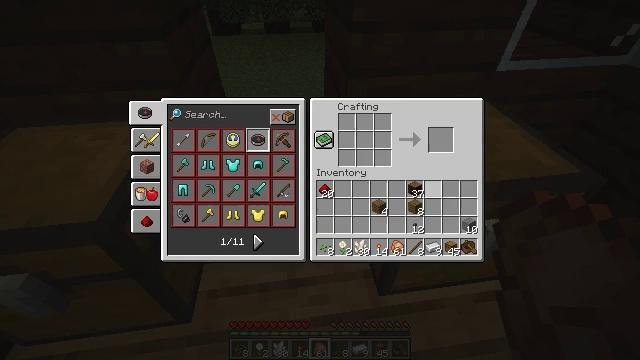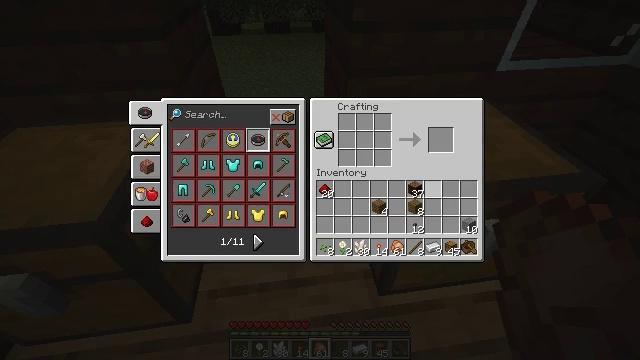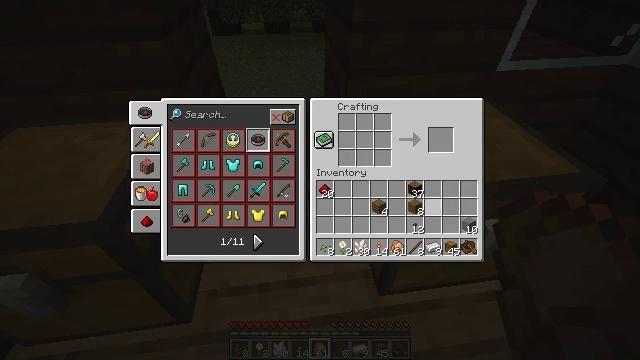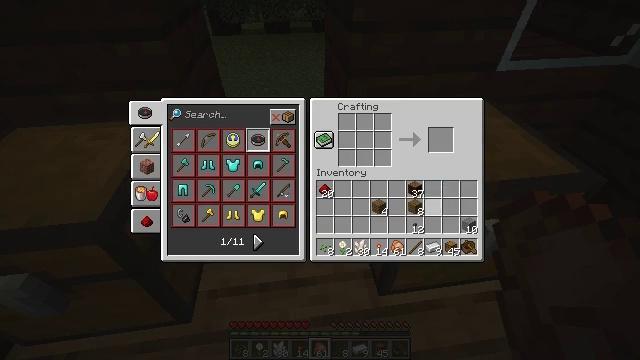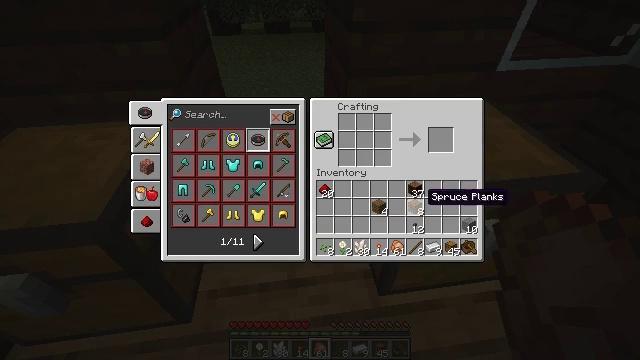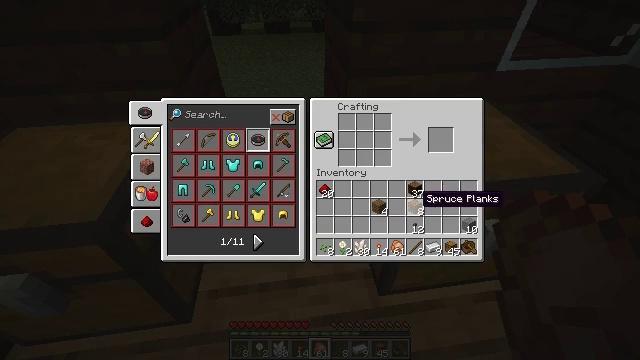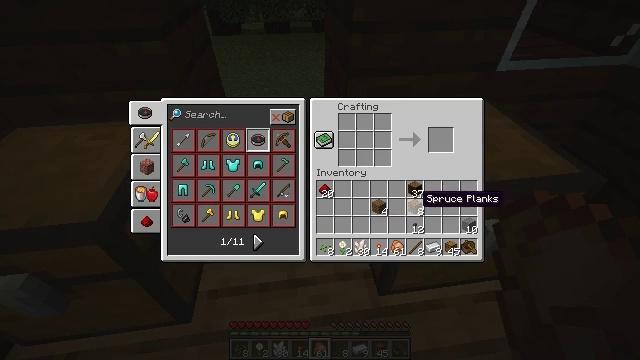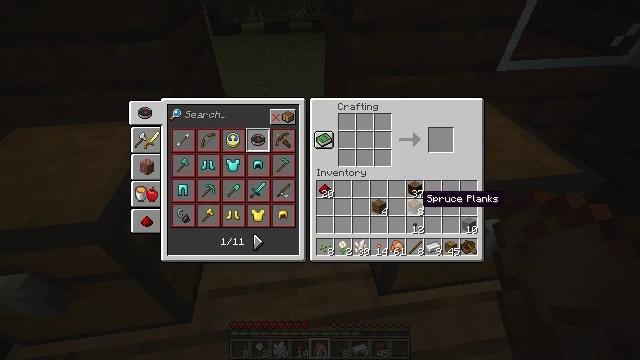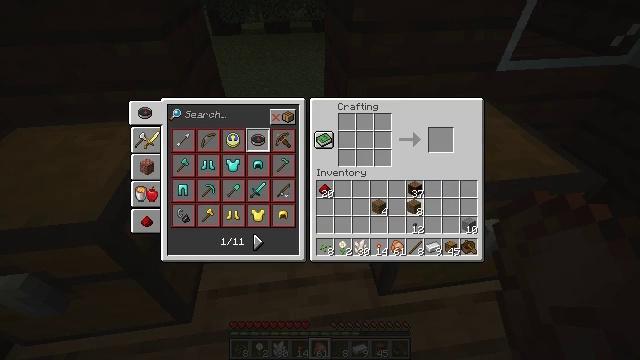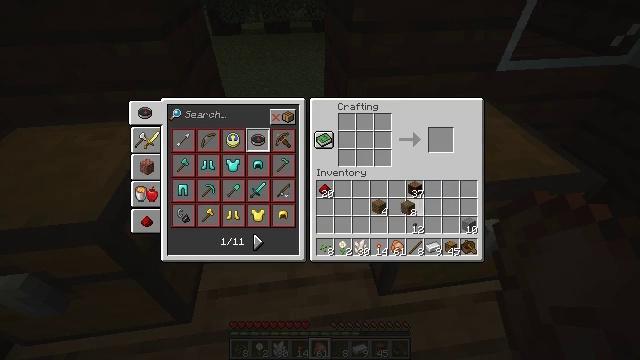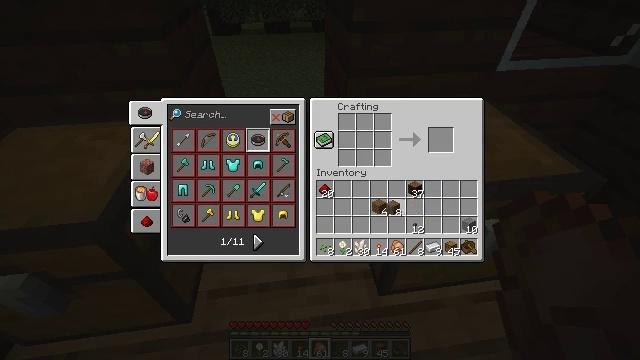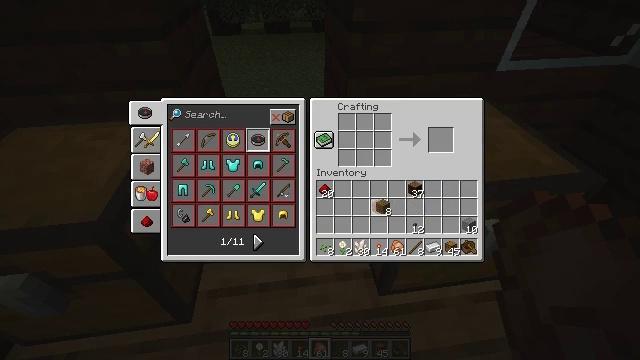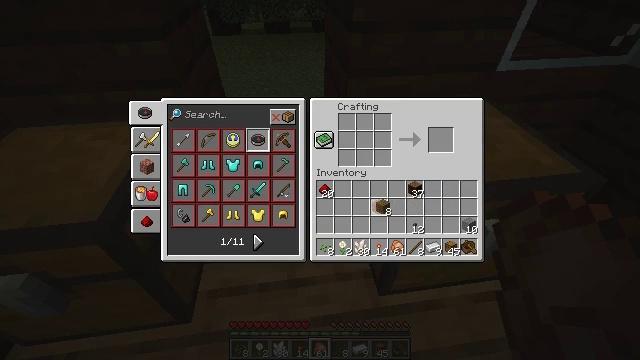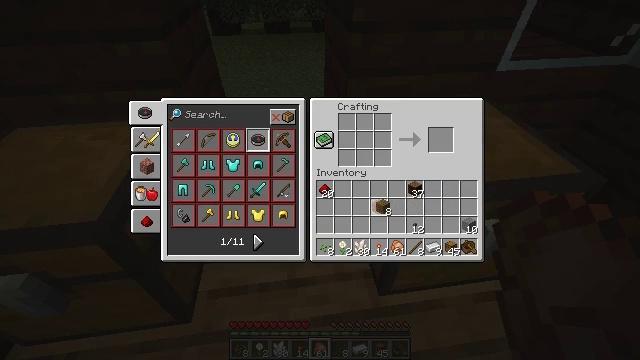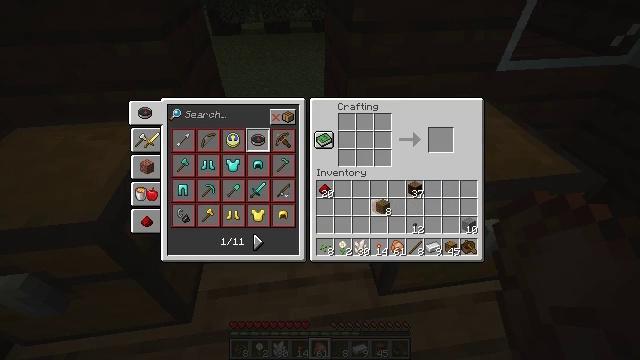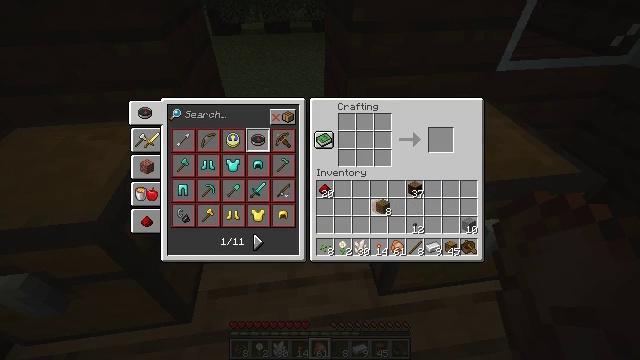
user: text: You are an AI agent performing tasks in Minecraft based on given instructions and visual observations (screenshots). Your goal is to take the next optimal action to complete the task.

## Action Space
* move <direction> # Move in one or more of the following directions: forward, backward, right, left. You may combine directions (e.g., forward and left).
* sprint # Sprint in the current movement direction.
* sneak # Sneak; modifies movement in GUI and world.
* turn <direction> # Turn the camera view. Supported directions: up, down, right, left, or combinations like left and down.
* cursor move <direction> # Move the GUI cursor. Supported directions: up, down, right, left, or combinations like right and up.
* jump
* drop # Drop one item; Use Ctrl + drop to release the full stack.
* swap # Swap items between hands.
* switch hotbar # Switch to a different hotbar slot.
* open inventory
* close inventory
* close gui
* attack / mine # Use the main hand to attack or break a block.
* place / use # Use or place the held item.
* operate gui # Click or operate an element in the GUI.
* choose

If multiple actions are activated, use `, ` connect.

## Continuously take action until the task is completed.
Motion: motion action
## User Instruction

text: Use the crafting grid to make a spruce sign.
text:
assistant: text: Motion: sneak, cursor move down, open gui
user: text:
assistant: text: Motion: sneak
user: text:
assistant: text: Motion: no_op
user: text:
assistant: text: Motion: no_op
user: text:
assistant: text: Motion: no_op
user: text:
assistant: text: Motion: no_op
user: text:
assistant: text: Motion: no_op
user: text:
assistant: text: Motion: operate gui
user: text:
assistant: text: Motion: operate gui
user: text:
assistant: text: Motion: cursor move left
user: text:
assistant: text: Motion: cursor move left
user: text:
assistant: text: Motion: no_op
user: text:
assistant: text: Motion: no_op
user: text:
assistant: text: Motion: no_op
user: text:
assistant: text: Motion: operate gui
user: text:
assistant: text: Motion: operate gui
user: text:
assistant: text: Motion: no_op
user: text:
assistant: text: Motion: no_op
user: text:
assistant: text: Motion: no_op
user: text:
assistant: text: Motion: operate gui
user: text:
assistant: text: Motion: operate gui
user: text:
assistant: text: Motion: operate gui
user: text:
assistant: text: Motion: cursor move up
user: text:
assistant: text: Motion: cursor move up
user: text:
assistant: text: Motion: cursor move left and up
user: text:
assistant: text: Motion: cursor move left and up
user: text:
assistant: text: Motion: no_op
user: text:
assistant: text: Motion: no_op
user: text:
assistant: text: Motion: no_op
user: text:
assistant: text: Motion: no_op